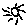
Label: sun